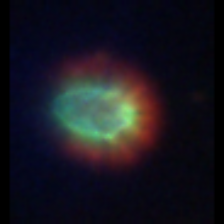
Taxon: Ciliates
Group: Other